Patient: sex F, age 63
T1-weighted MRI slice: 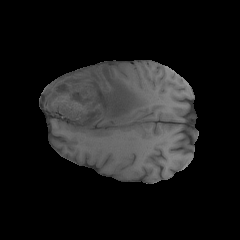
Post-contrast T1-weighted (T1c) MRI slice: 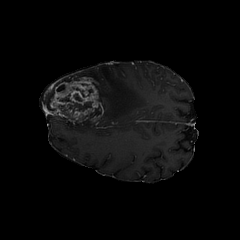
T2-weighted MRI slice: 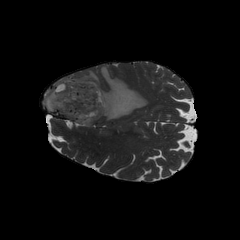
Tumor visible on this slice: yes
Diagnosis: Glioblastoma, IDH-wildtype
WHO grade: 4